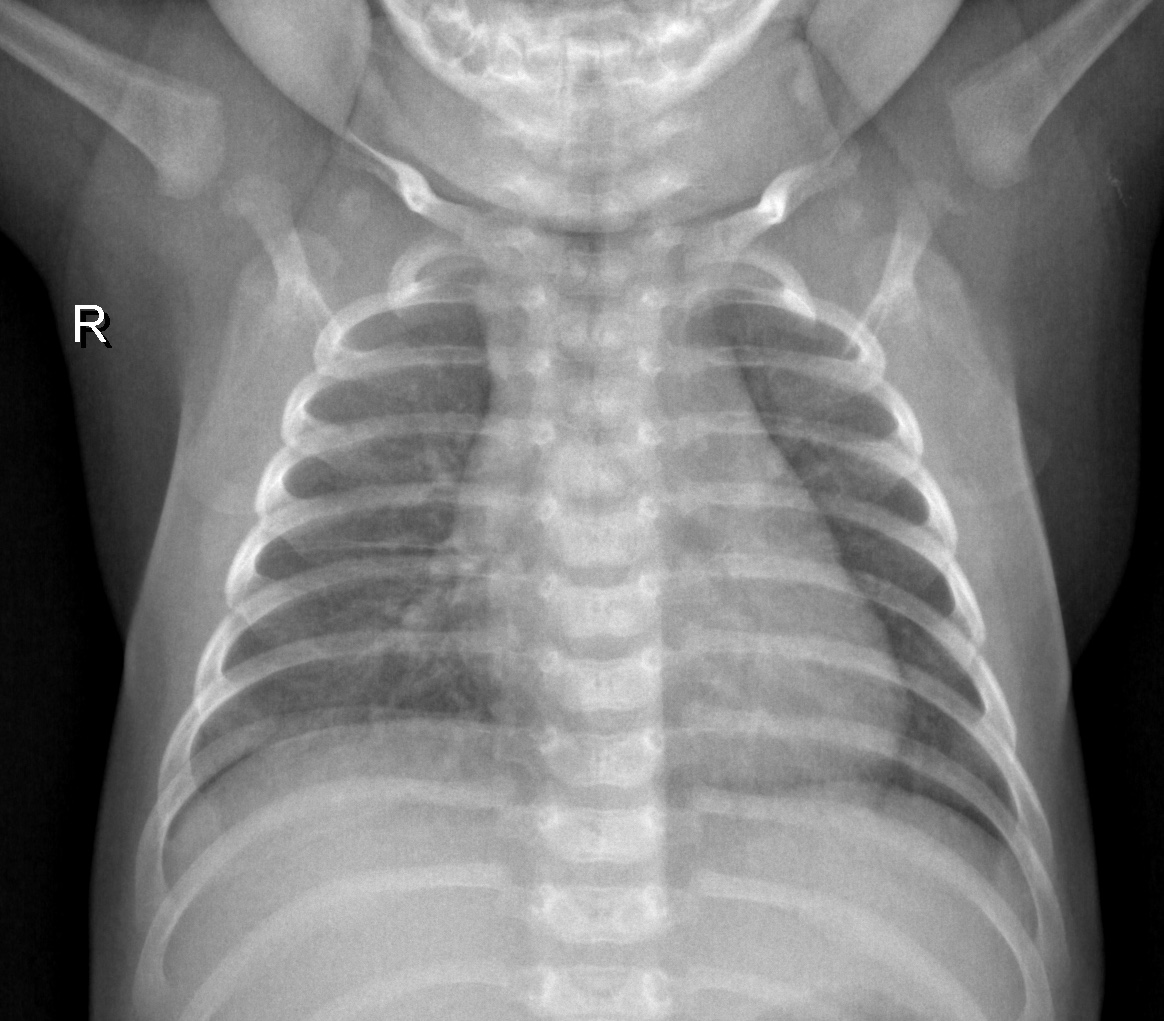
Diagnosis: NORMAL